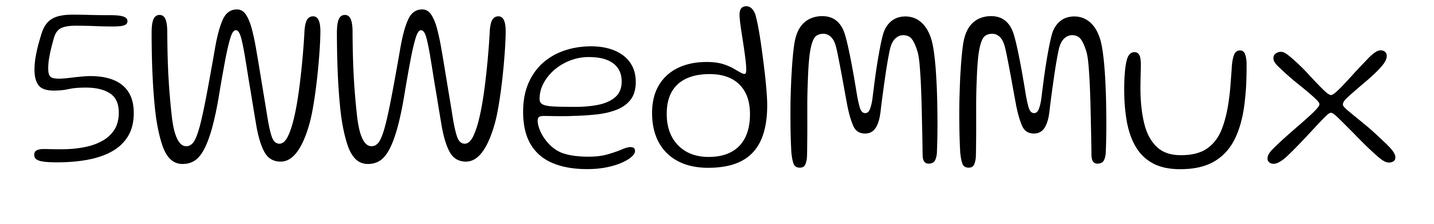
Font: Gluten_ExtraLight